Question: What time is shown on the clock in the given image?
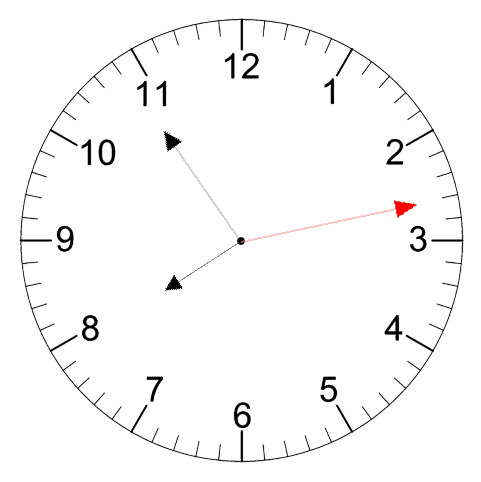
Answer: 07:54:13